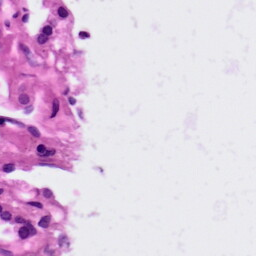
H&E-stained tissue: Lung